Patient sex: F
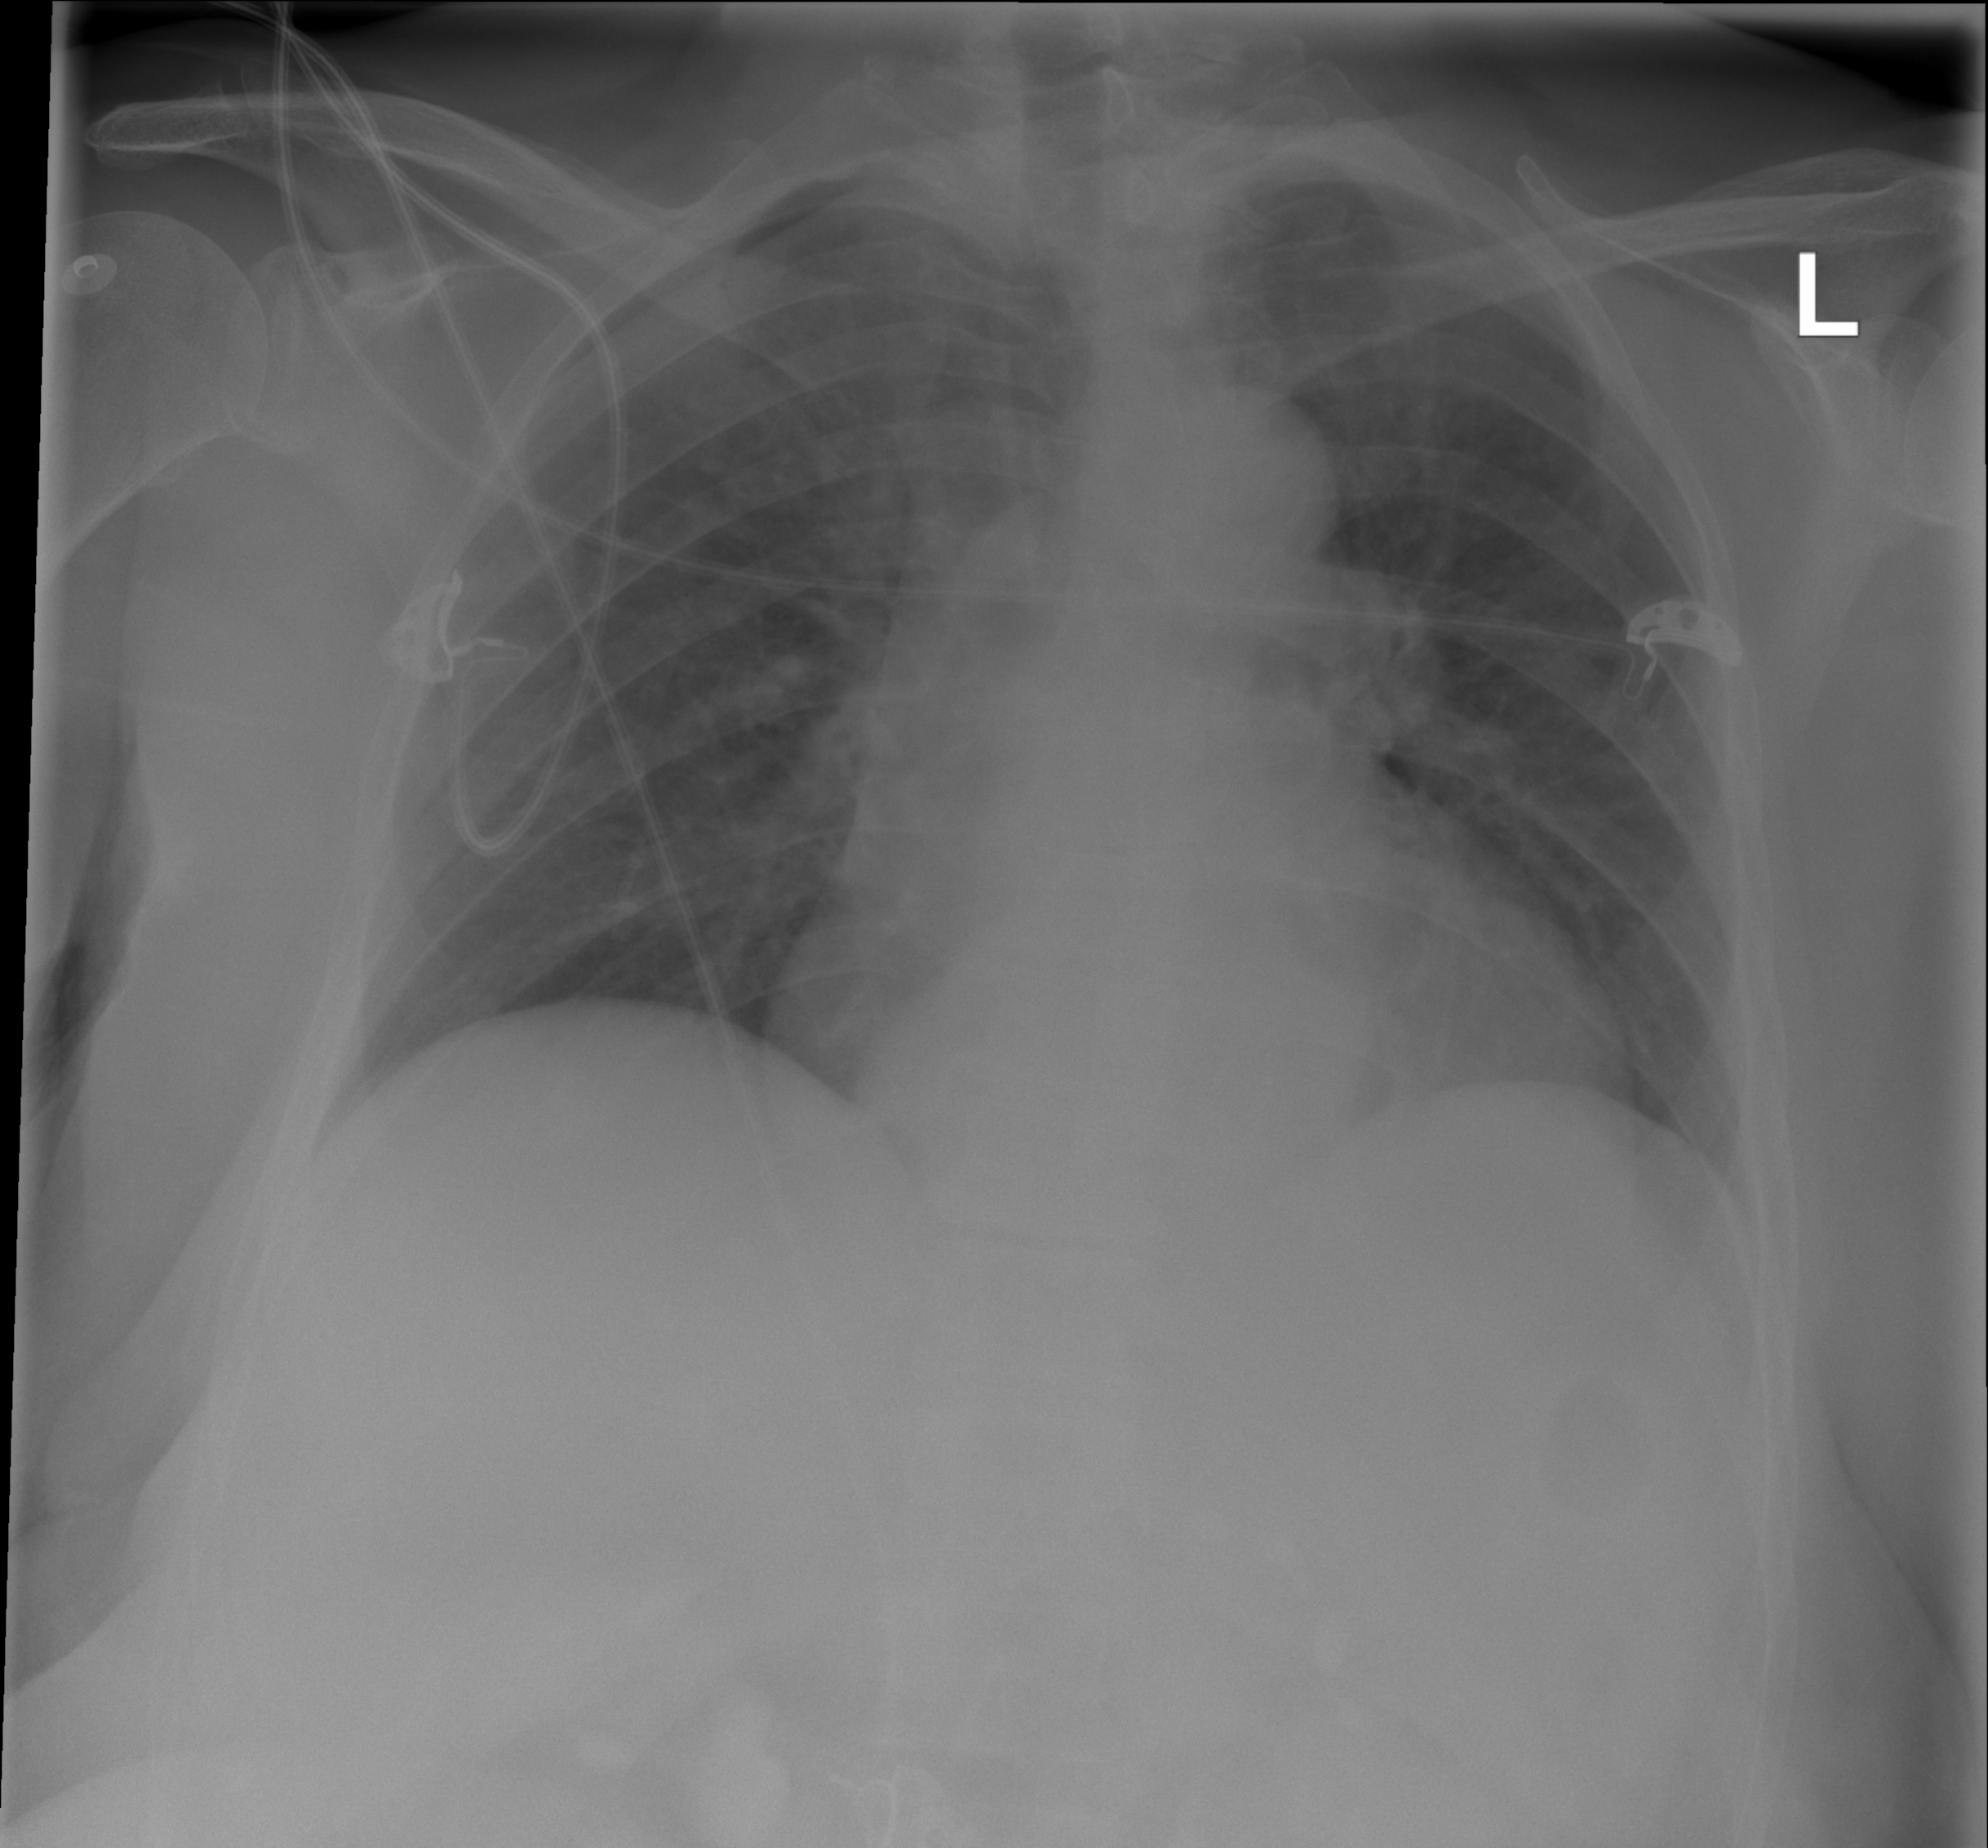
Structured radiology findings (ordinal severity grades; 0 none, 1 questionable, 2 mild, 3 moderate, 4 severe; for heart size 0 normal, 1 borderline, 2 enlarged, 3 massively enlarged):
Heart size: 0
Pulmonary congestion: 2
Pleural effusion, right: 0
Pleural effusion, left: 0
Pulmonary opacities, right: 0
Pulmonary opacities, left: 0
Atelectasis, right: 0
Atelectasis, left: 0